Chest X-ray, PA view. Patient: 15 years old, sex F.
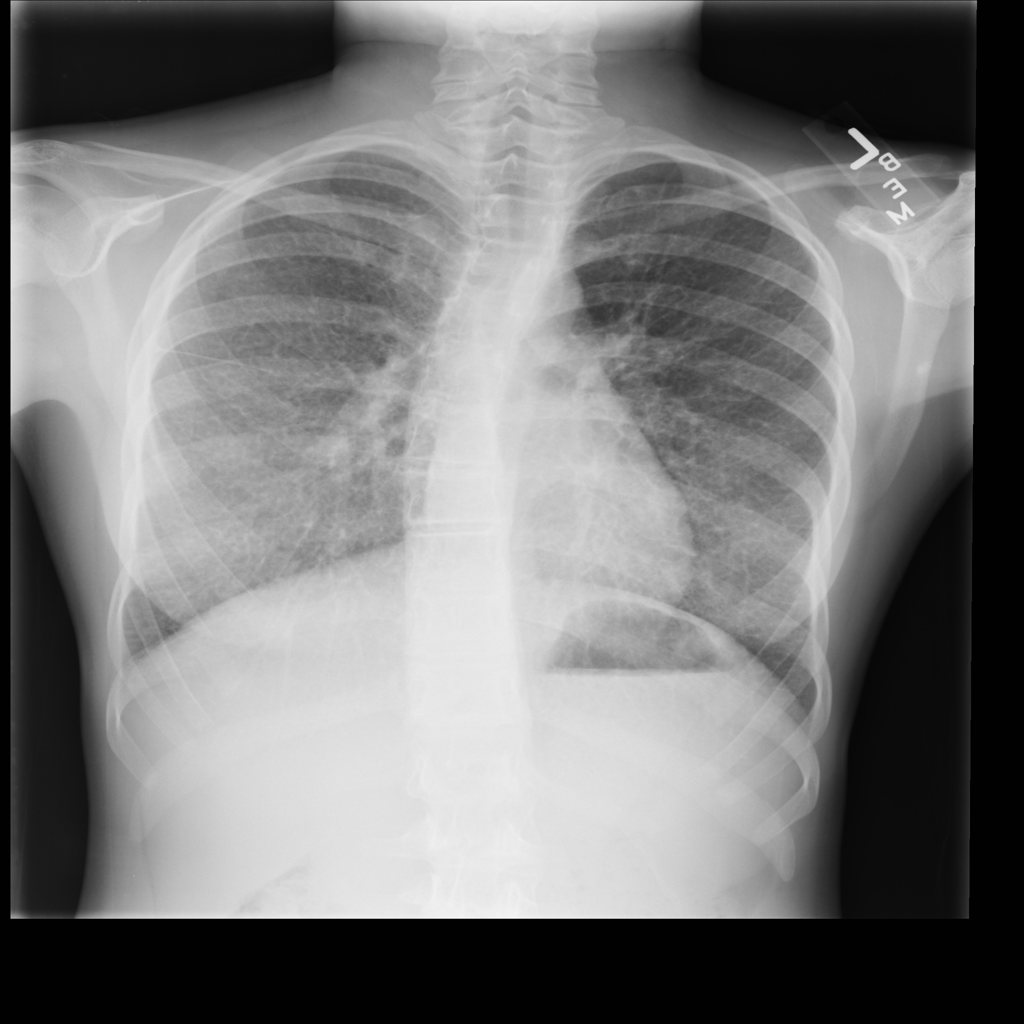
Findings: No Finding